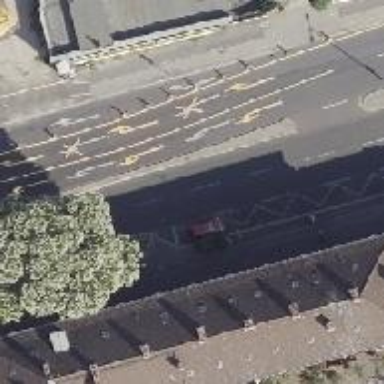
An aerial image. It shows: Secondary road with asphalt surface. It has cycle track on the right side. The road has lane markings and is dual carriageway.